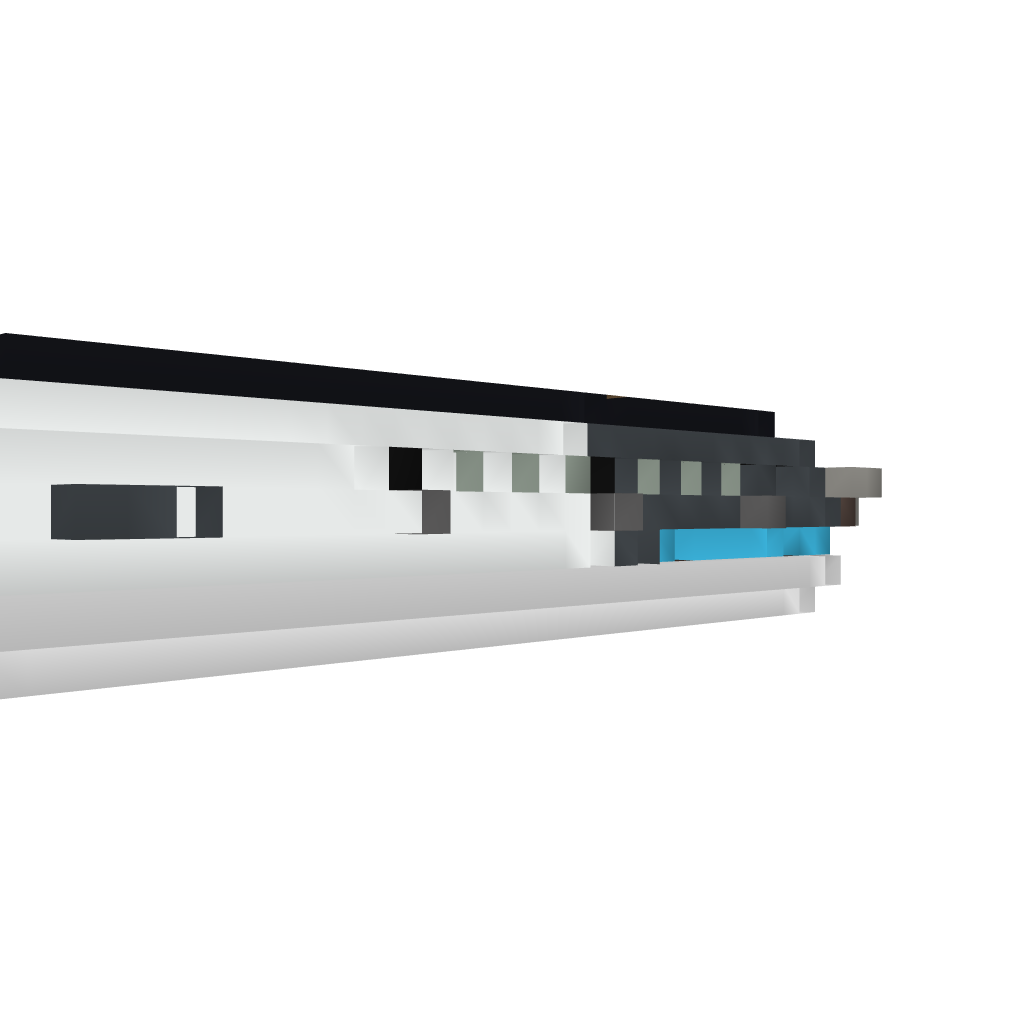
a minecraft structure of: Submersible Torpedo Airship Minnow